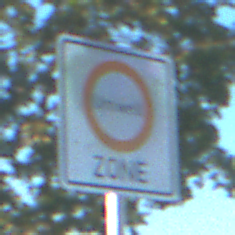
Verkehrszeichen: BeginnUmweltzone
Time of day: MorningAfternoon
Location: Outdoor (Urban)
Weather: Clear
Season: NotSpecified
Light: Natural